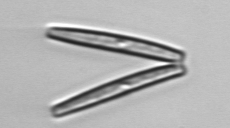
Label: Thalassionema